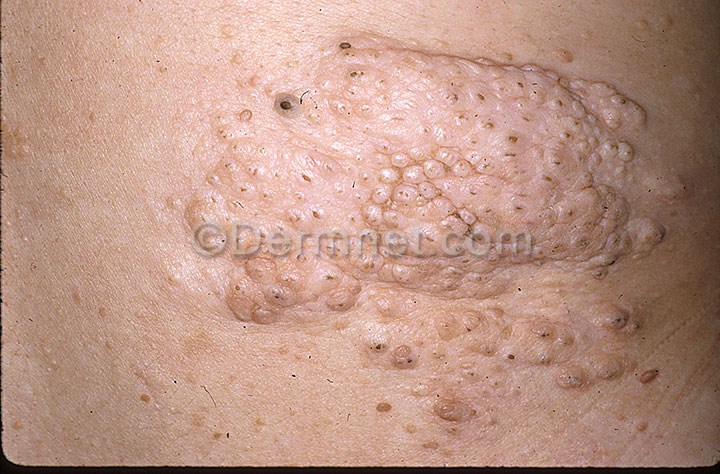
Disease: Systemic Disease